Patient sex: M
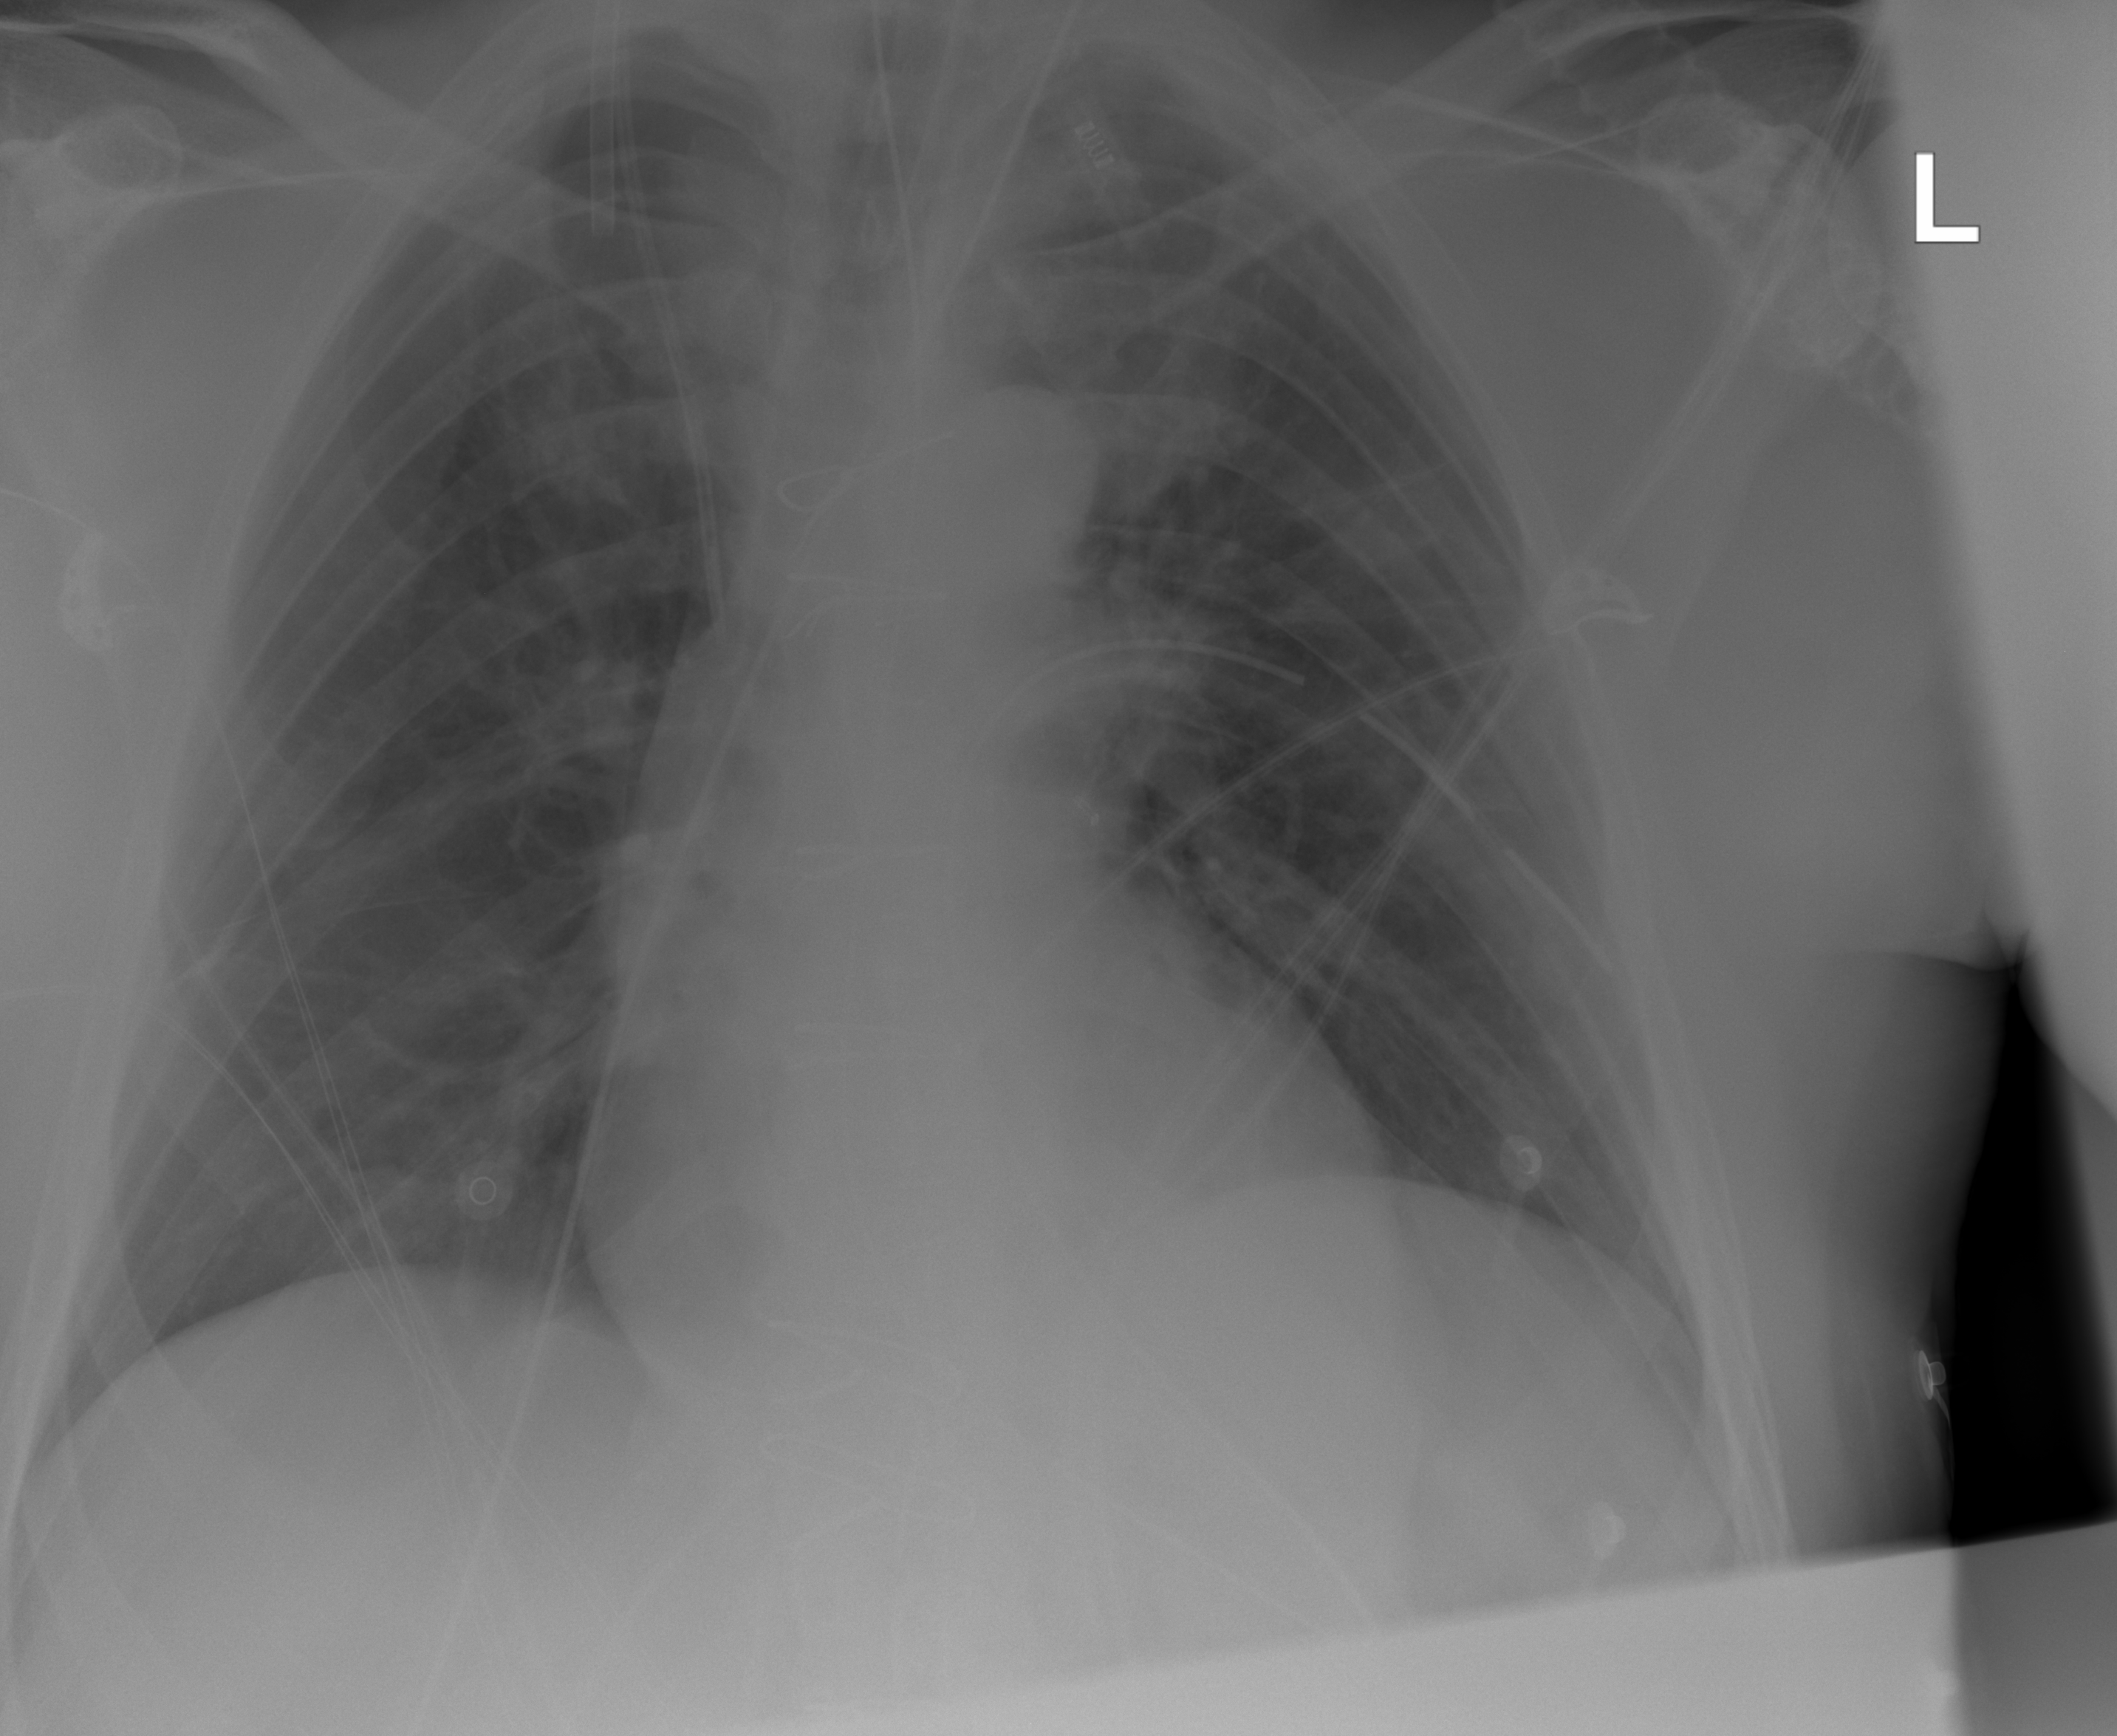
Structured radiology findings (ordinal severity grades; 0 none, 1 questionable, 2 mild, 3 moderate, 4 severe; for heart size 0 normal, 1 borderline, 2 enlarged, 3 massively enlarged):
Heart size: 0
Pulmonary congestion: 0
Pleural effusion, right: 0
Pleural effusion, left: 0
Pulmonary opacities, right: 0
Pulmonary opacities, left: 0
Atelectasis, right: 2
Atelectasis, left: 2